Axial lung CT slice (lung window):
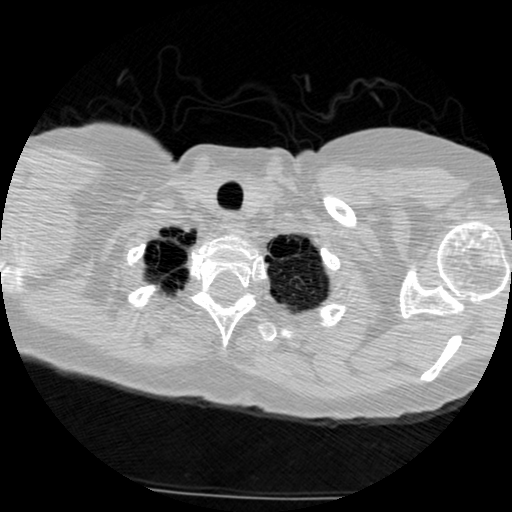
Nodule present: no